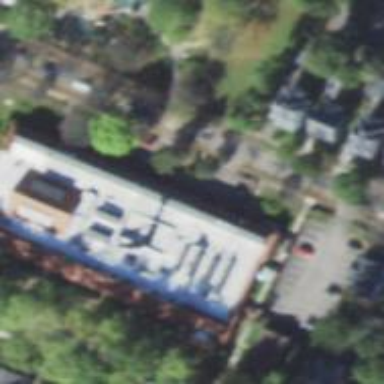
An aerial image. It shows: School.